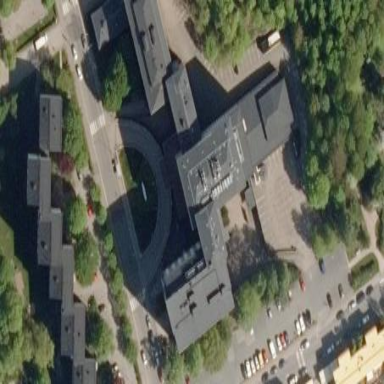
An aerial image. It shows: Building.